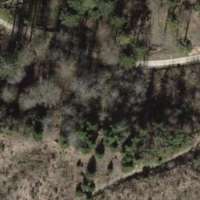
EUNIS habitat code: 41
Species observed at this site:
Petasites albus